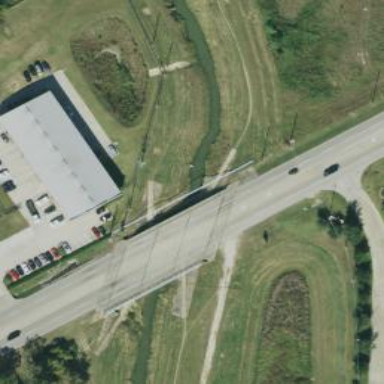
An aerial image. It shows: Secondary road crossing bridge.